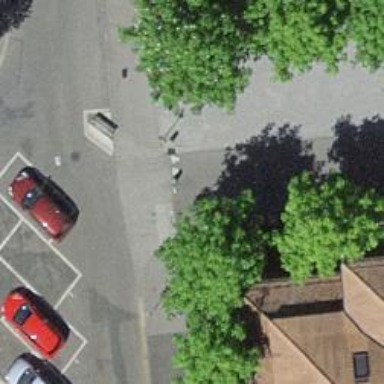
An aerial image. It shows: Bollard barrier.